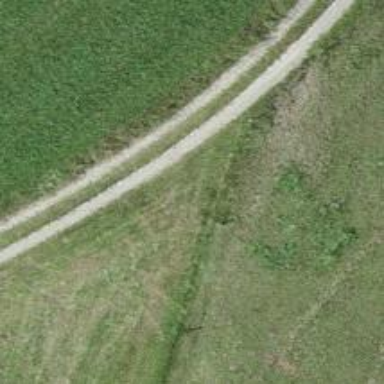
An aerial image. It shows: Gravel track with grade2 tracktype and no sidewalk.